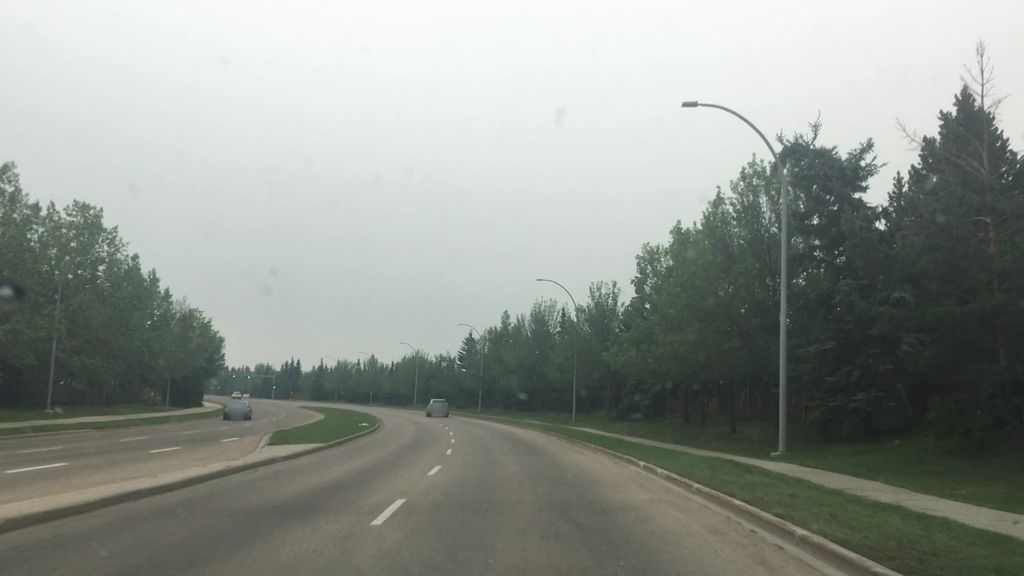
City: edmonton